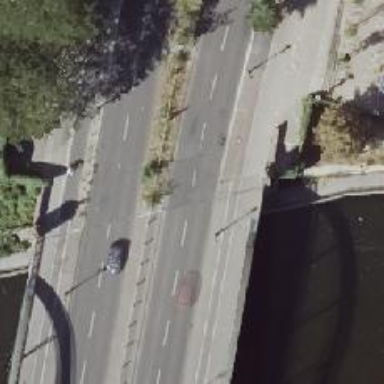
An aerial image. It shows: Secondary road on asphalt bridge with lane markings. No stopping is allowed on both sides.